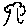
Label: tree